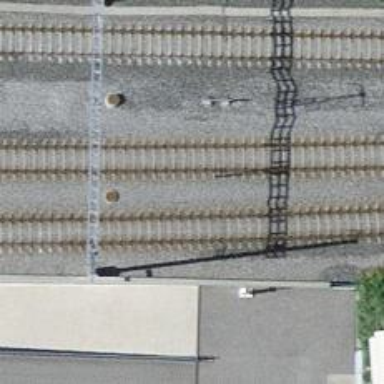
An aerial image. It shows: Single-track railway with electrified contact lines.